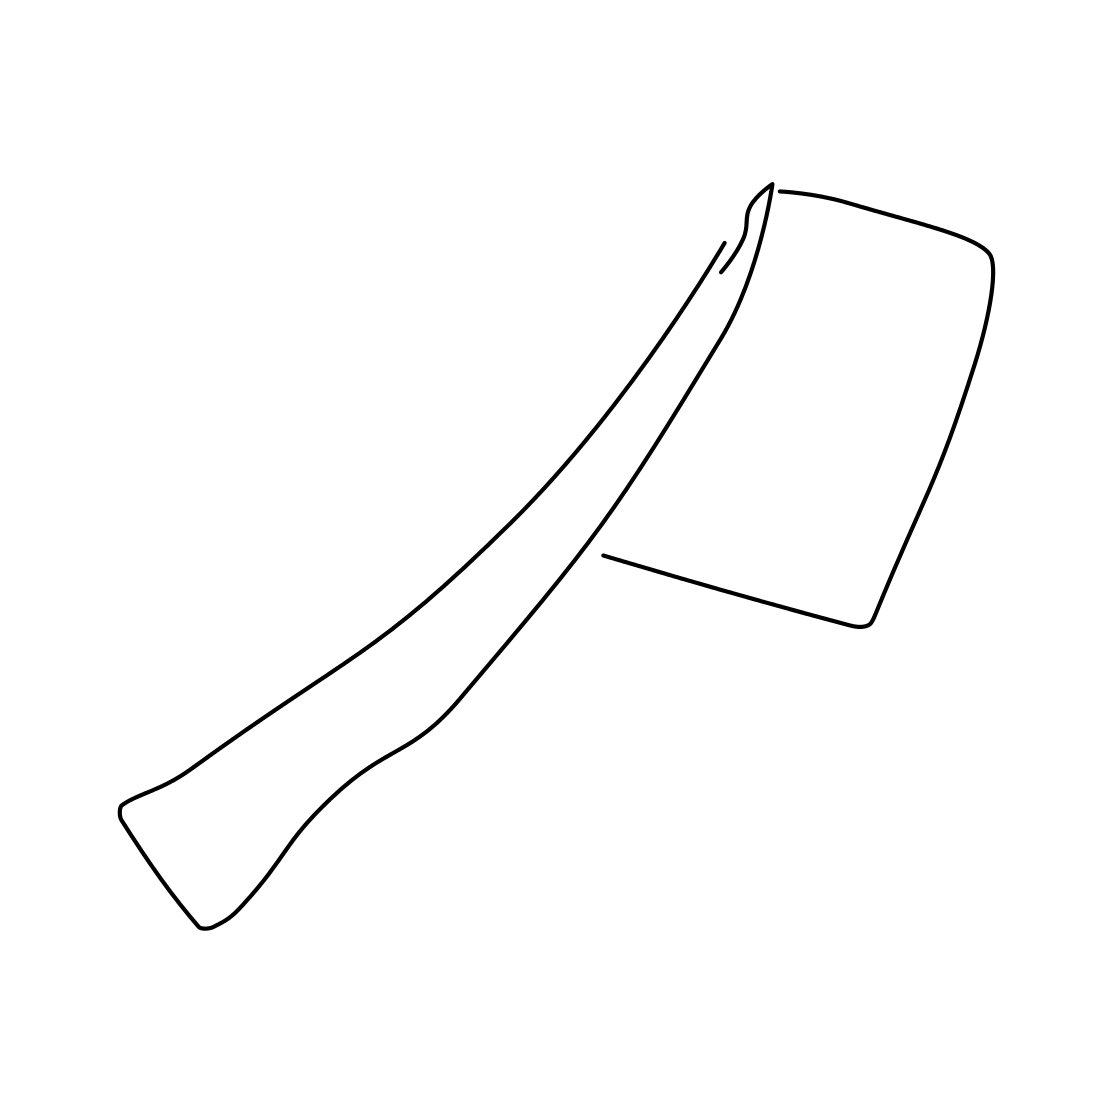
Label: axe